Interaction volume radius: 10 \u00c5
Interaction volume height: 10 \u00c5
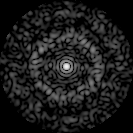
Disorder parameter: 0.8242